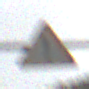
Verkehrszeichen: Gefahrenstelle
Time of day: Midday
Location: Outdoor (Nature)
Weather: Overcast
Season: NotSpecified
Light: Natural